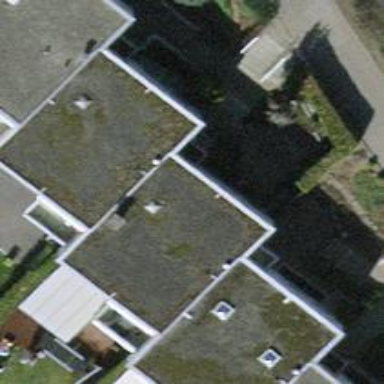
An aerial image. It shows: Terrace building.